高一 · 代数
某池塘中原有一块浮草, 浮草蔓延后的面积 $\mathrm{y}\left(\mathrm{m}^{2}\right)$ 与时间 $\mathrm{t}$ (月) 之间的函数关系是 $\mathrm{y}=\mathrm{a}^{\mathrm{t}^{-1}}$ (a $>0$, 且 $a \neq 1$ ), 它的图象如图所示.

给出以下命题:

(1)池塘中原有浮草的面积是 $0.5 \mathrm{~m}^{2}$;

(2)到第 7 个月浮草的面积一定能超过 $60 \mathrm{~m}^{2}$

(3)浮草每月增加的面积都相等;

(4) 若浮草面积达到 $4 m^{2}, 16 m^{2}, 64 m^{2}$ 所经过时间分别为 $t_{1}, t_{2}, t_{3}$, 则 $t_{1}+t_{2}<t_{3}$, 其中所有正确命题的序号是 ( )
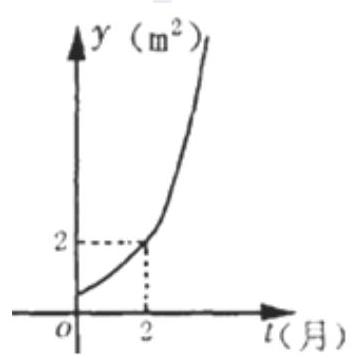
A. (1)(2)
B. (1)(4)
C. (2)(3)
D. (2)(4)
答案: A
解析: 根据图象过点 $(2,2)$ 可知点 $(2,2)$ 适合 $\mathrm{y}=\mathrm{a}^{\mathrm{t}^{-1}}$ 即 $2=\mathrm{a}$

$\therefore$ 函数关系是 $\mathrm{y}=2^{\mathrm{t}} \mathrm{t}^{-1}$,

令 $\mathrm{t}=0$ 时, $\mathrm{y}=\frac{1}{2}=0.5$, 故(1)正确;

令 $\mathrm{t}=7$ 时, $\mathrm{y}=2^{6}=64>60$, 故(2)正确;

当 $\mathrm{t}=1$ 时, $\mathrm{y}=1$, 增加 0.5 , 当 $\mathrm{t}=2$ 时, $\mathrm{y}=2$, 增加 1 ,

每月增加的面积不相等, 故(3)不正确;

分别令 $y=4 、 16 、 64$, 解得 $t_{1}=3, t_{2}=5, t_{3}=7, t_{1}+t_{2}>t_{3}$, 故(4)不正确.

其中所有正确命题的序号是: (1)(2)

故选 A.

【分析】先根据图象经过点 $(2,2)$ 求出 $\mathrm{a}$, 代入函数的解析式, 即可求出底数 $\mathrm{a}$, 进而即可求出这个指数函数的表达式; 然后对各个选择支进行逐一判断即可. 令 $\mathrm{t}=0$ 时, $\mathrm{y}=\frac{1}{2}=0.5$ 即可对(1)进行判断; 对于(2), 将 $\mathrm{t}=7$ 代入函数的解析式, 即可求出第 7 个月时浮萍的面积; 对于(3), 当 $\mathrm{t}=1$ 时, 和当 $\mathrm{t}=2$ 时, 计算这两个月增加的面积; 分别将 $\mathrm{y}=4 、 16 、 64$ 分别代入函数解析式, 求出对应的 $\mathrm{t}$ 值, 即可对于(4)进行判断.

二、填空题